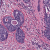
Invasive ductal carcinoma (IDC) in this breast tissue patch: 0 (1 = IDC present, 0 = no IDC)